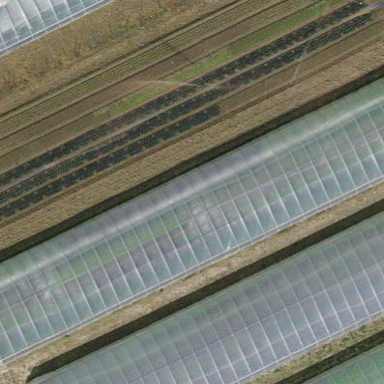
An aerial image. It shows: Area dedicated to greenhouse horticulture.